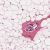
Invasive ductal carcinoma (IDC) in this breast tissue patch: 0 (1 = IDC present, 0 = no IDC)